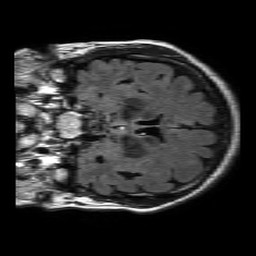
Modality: FLAIR
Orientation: coronal
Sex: female
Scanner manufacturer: philips
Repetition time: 11 s
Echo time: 0.125 s